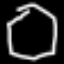
Label: octagon